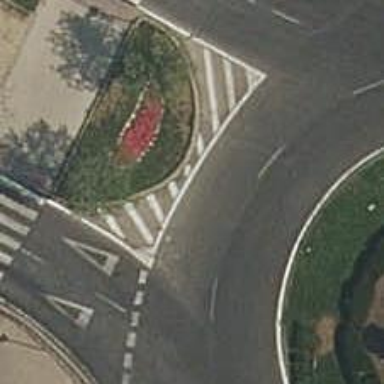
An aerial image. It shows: Secondary road around roundabout.